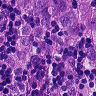
Metastatic tissue present: yes